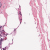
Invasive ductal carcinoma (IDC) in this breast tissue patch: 1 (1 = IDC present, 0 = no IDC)